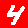
Digit: 4